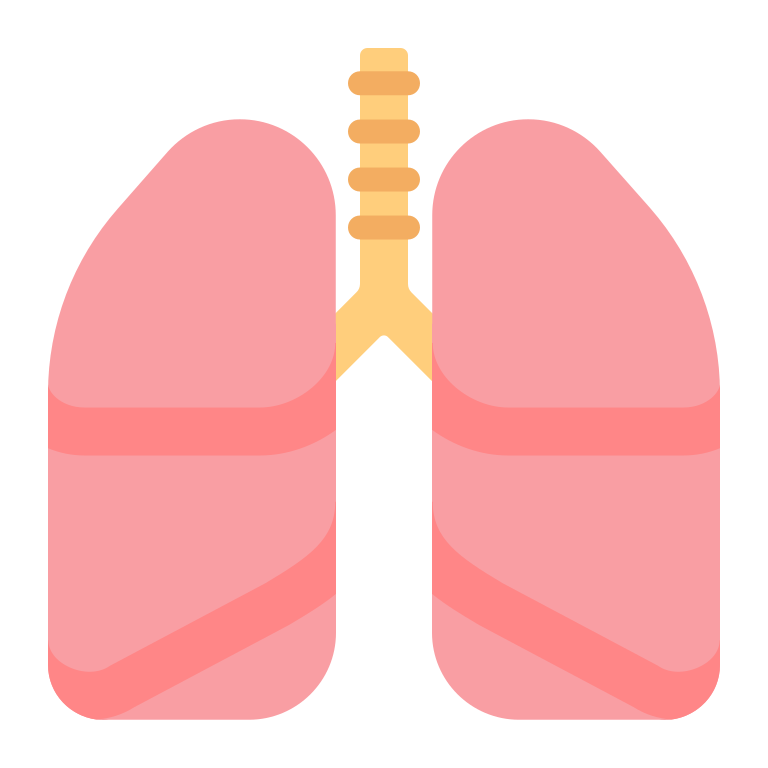
lungs flat